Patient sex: M
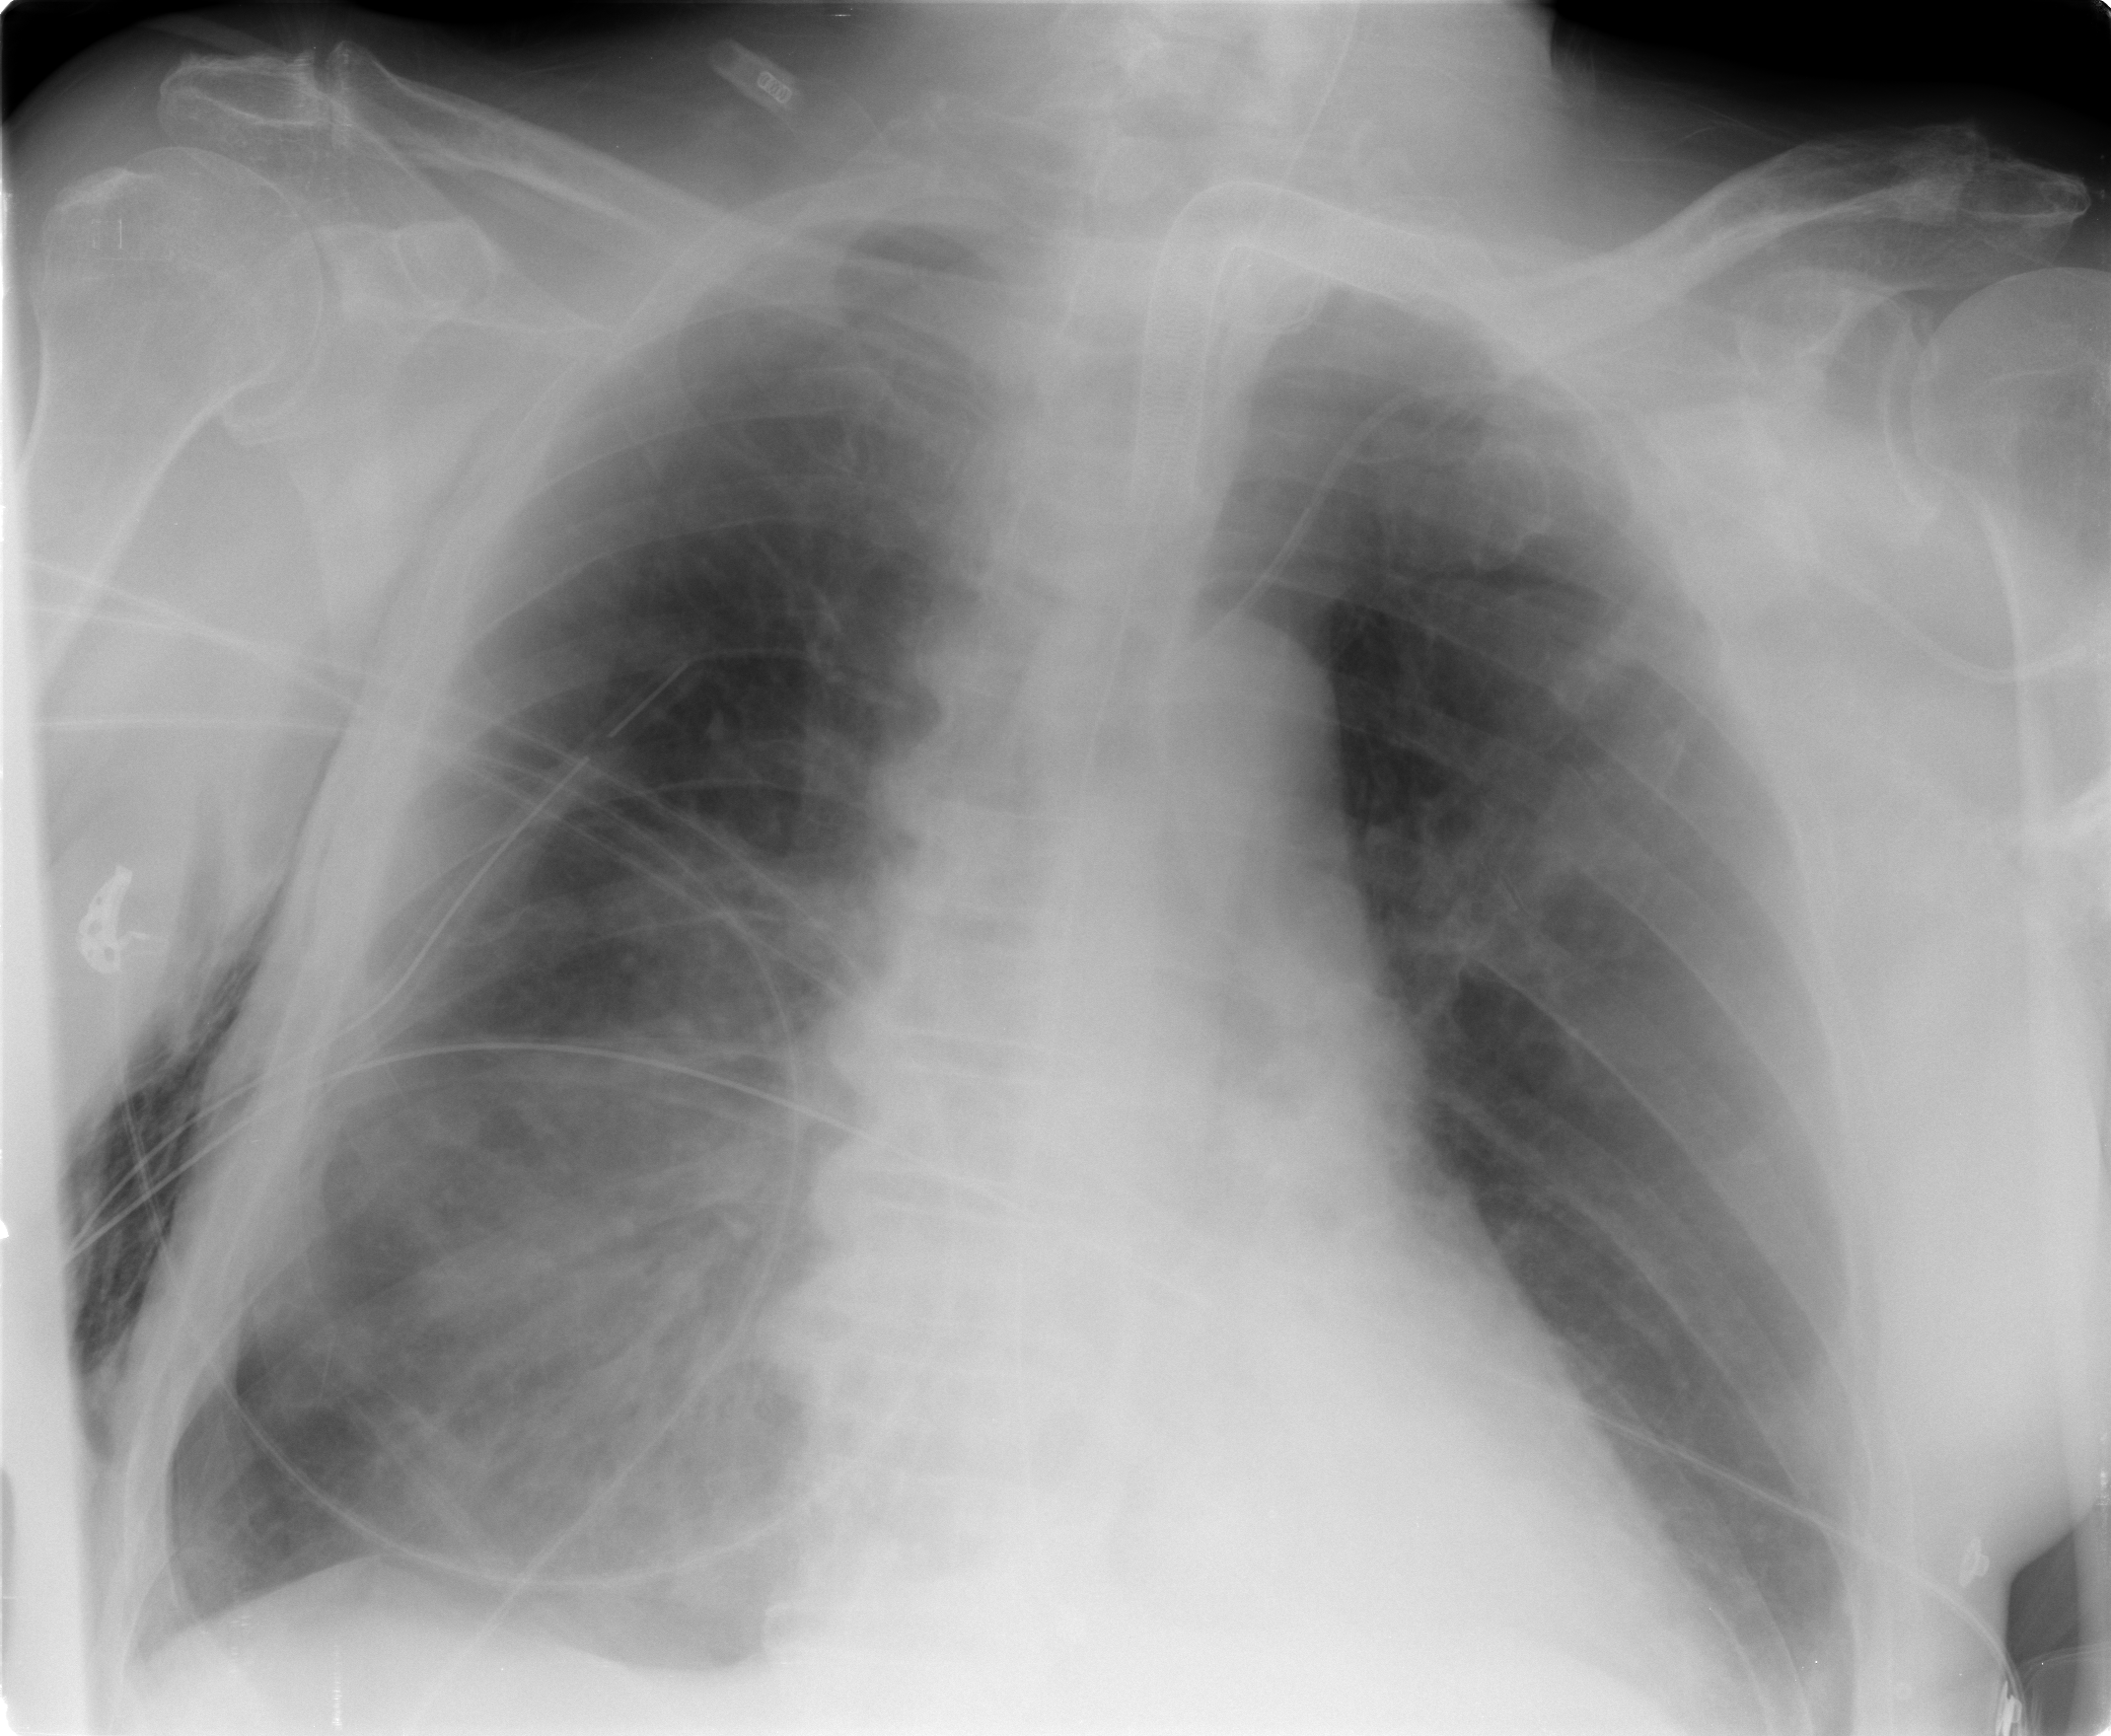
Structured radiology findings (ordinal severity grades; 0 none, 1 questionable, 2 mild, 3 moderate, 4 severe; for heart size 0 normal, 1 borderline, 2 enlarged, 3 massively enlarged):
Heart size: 0
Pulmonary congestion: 0
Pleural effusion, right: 2
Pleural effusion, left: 2
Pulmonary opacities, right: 2
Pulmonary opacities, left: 0
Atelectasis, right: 2
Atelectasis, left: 2